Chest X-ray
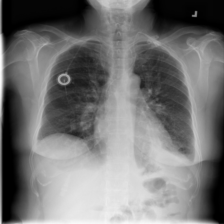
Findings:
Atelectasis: positive
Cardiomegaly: negative
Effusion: negative
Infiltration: positive
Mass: negative
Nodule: negative
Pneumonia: negative
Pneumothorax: negative
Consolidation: negative
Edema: negative
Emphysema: negative
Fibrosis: negative
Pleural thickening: negative
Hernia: negative